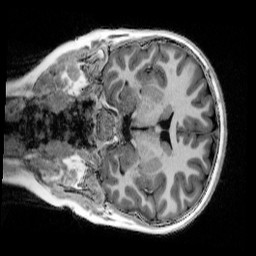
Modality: UNIT1_denoised
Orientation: coronal
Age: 11
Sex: male
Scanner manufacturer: siemens
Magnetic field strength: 3 T
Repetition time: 4 s
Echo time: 0.00303 s